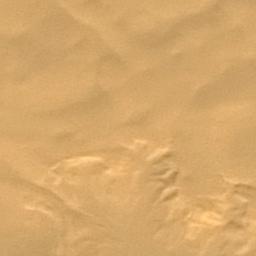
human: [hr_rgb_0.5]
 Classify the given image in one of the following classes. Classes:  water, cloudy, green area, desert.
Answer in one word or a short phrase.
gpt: desert